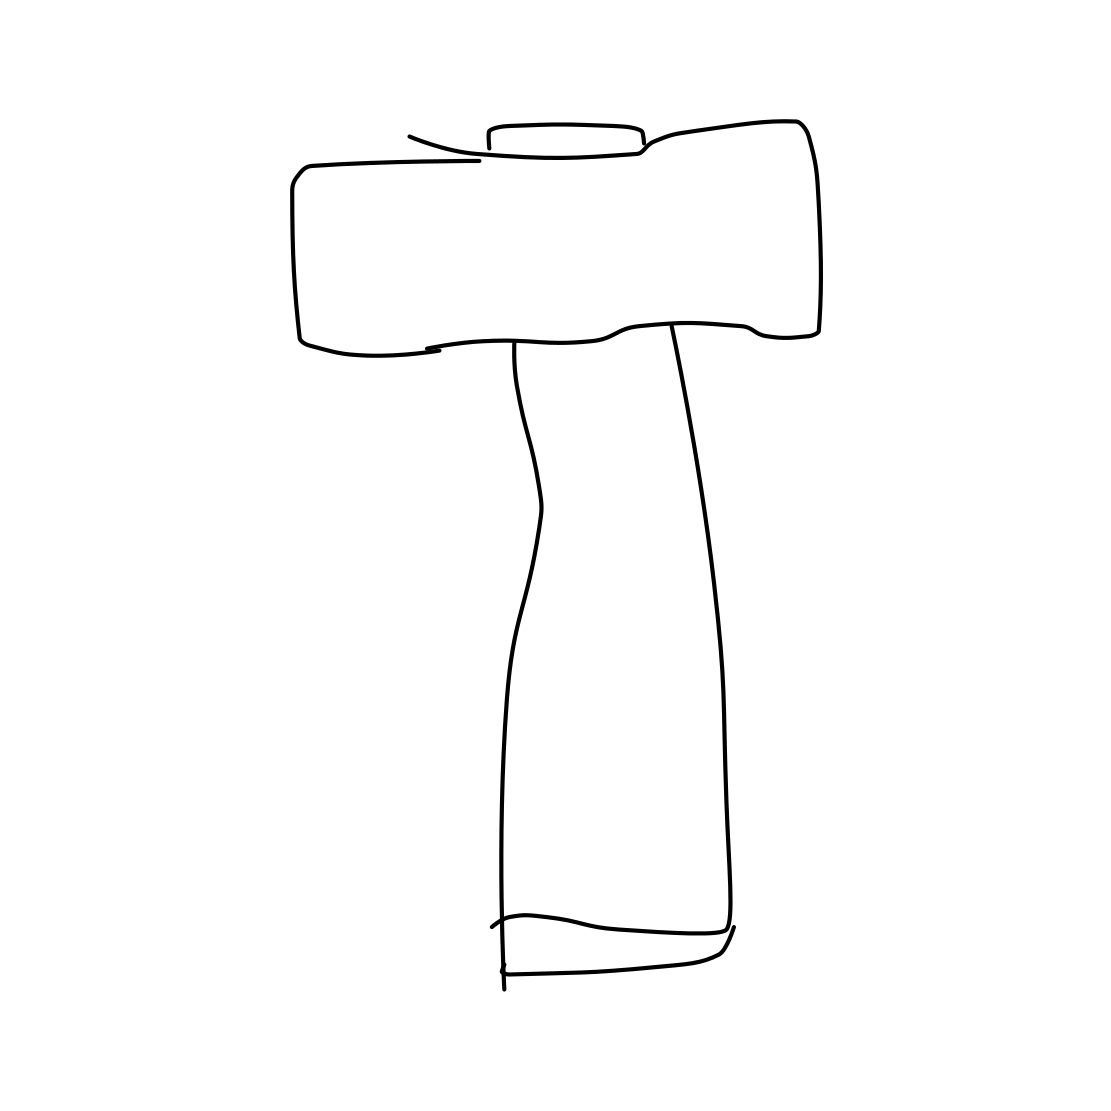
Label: hammer